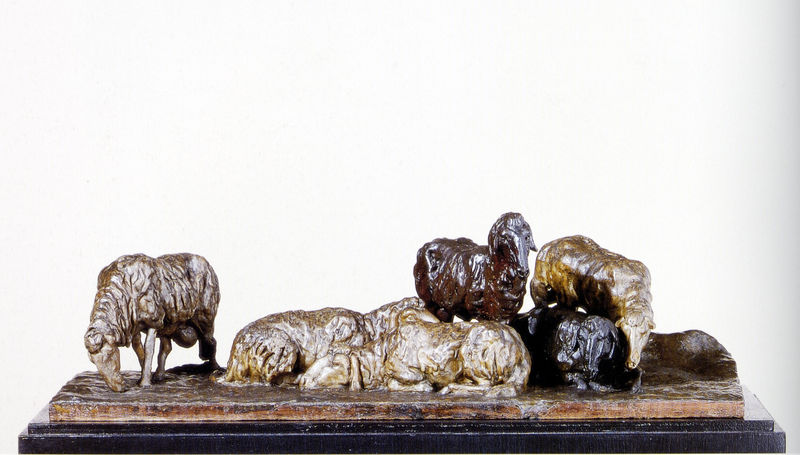
Titel: Schafgruppe
Künstler: Franz Marc
Standort: München
Institution: Städtische Galerie im Lenbachhaus
Schlagwörter: dunkel, gruppe, kopf, schatten, weiß, ocker, sitzen, braun, grau, hell, holz, lampen, licht, marmor, schwarz, gras, hund, rot, tier, tiere, wiese, beige, augen, sockel, stehen, stein, tablett, boden, figur, gold, stehend, ohren, keramik, skulptur, statue, ton, beine, fell, farbig, liegen, ruhen, schlafen, schlafend, grasen, herde, sepia, figuren, treppen, wolle, glanz, metall, bildhauerei, bronze, plastik, platte, plinthe, podest, liegend, foto, fotografie, photographie, lamm, schaf, weiden, porzellan, viele, photo, hubi, maul, fressen, nüstern, rotbraun, landwirtschaft, ockr, euter, hörner, golden, porzelan, lämmer, schafe, hirte, objekt, geschnitzt, bronzeplastik, krippe, ziegen, schafherde, sinnbild, franz marc, marc, widder, knäuel, fressend, tiergruppe, äsend, goldenfarbig, keramink, shafe, tierplastik, grasend, zusammen, sehend, zucht, mäh, ziere, 7, lam, braun#gold, penschafe, enliegen